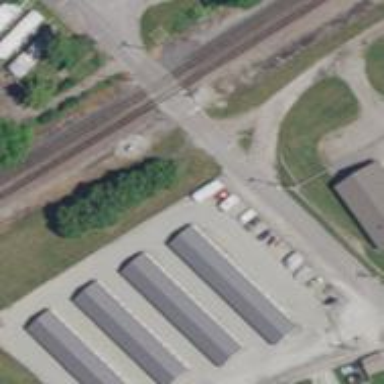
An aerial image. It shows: Storage area.